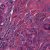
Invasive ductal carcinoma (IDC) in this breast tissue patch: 1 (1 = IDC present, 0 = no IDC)